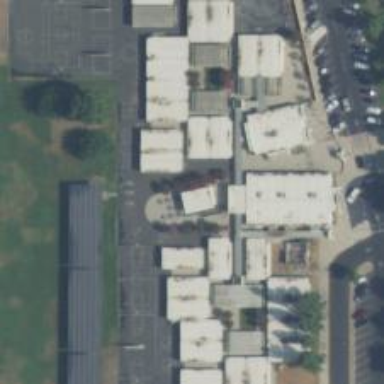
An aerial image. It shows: School.